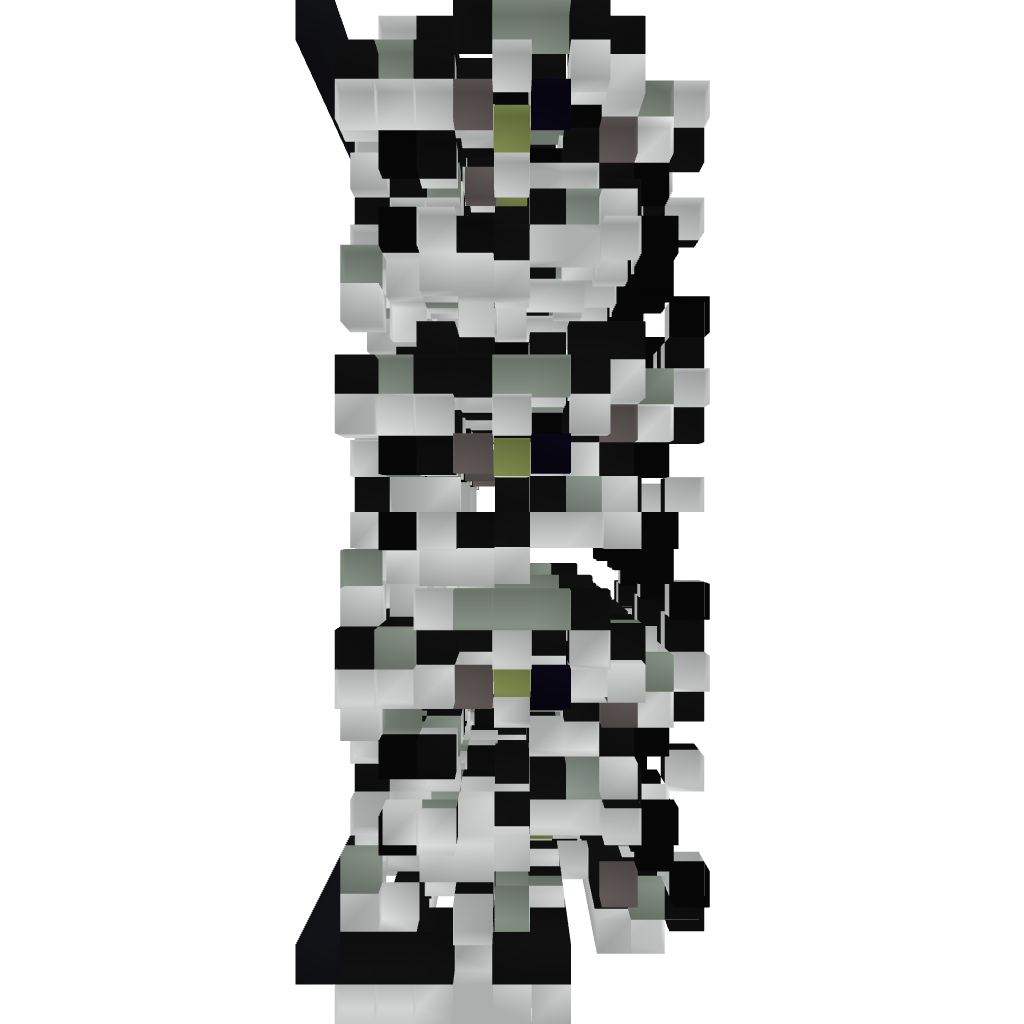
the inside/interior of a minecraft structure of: Compact Tic-Tac-Toe  -  Designed for Flying / Creative